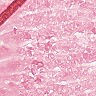
Metastatic tissue present: no